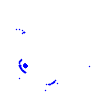
Particle: pion